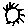
Label: sun